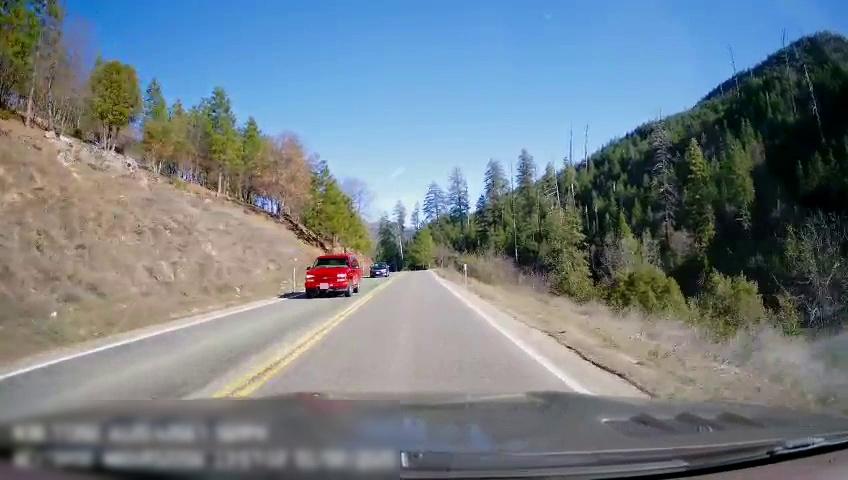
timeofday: Day
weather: Sunny
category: Drivable Space
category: Drivable Space
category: Vehicles | SUV
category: Vehicles | Car
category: Lanes | Opposite Lane
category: Lanes | Current Lane
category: Lanes | Opposite Lane
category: Lanes | Current Lane